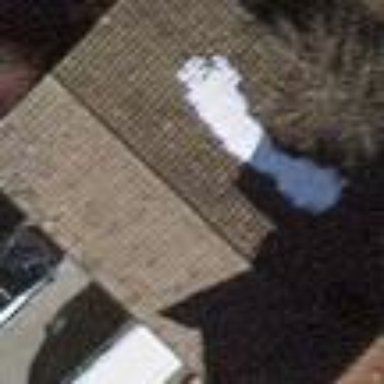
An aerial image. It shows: Garage building.